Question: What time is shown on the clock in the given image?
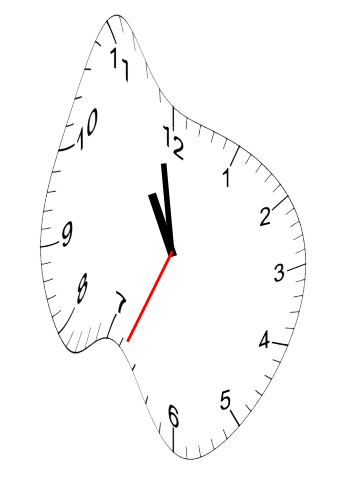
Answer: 10:58:34